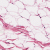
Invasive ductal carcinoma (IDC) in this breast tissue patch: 0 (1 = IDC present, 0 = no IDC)